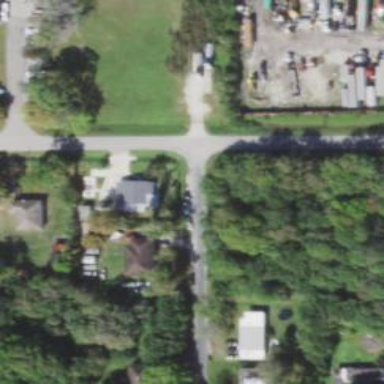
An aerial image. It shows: Residential road.